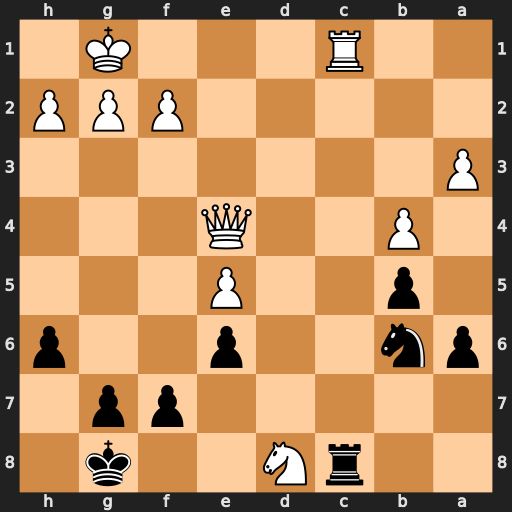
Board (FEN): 2rN2k1/5pp1/pn2p2p/1p2P3/1P2Q3/P7/5PPP/2R3K1
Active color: b
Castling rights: -
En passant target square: -
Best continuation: Rxc1+ Qe1 Rxe1#